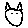
Label: cat